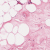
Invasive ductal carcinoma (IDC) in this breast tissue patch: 0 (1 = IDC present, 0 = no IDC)